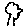
Label: tree